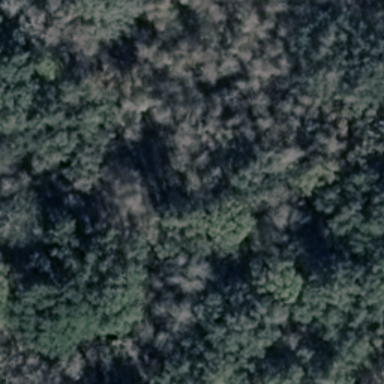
This is a dense forest with lots of dark green trees .